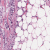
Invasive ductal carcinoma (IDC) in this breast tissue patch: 1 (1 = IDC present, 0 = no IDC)